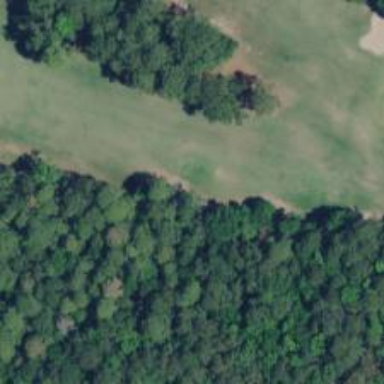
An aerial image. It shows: Path designated for golf carts.